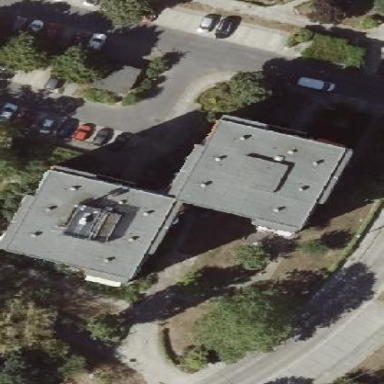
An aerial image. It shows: Flat-roofed apartment building.